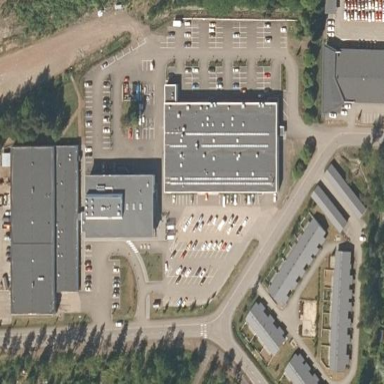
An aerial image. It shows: School building.